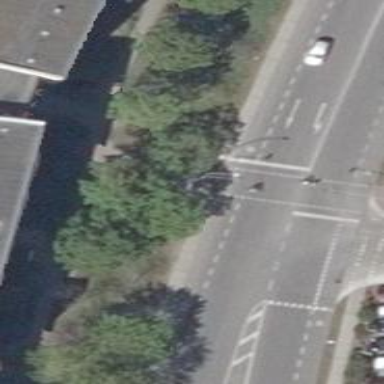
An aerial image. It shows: Road with traffic signals.